Question: I am trying to export a data table to excel using primefaces 5.1, poi 3.9. My xhtml code is:
'''
<?xml version="1.0" encoding="UTF-8"?>
<!DOCTYPE html PUBLIC "-//W3C//DTD XHTML 1.0 Transitional//EN"
"http://www.w3.org/TR/xhtml1/DTD/xhtml1-transitional.dtd">
<html xmlns="http://www.w3.org/1999/xhtml"
xmlns:h="http://java.sun.com/jsf/html"
xmlns:f="http://java.sun.com/jsf/core"
xmlns:ui="http://java.sun.com/jsf/facelets"
xmlns:p="http://primefaces.org/ui">
<h:head>
<h:outputStylesheet library="css" name="custom.css" />
<h:outputScript library="js" name="customjs.js" />
</h:head>
<h:body>
<h:form id="form">
<h:form>
<p:dataTable id="tbl" var="tempEmployeeInOut"
value="#{tempInOut.tempEmployeeInOuts}"
paginatorTemplate="{CurrentPageReport} {FirstPageLink} {PreviousPageLink} {PageLinks} {NextPageLink} {LastPageLink} {Exporters}"
paginator="true" rows="10" style="margin-bottom:20px">
<f:facet name="{Exporters}">
<h:commandLink>
<p:graphicImage library="images" name="excel.png" width="24" />
<p:dataExporter type="xls" target="tbl" fileName="tempEmployeeInOut" />
</h:commandLink>
<h:commandLink>
<p:graphicImage library="images" name="pdf.png" width="24" />
<p:dataExporter type="pdf" target="tbl" fileName="tempEmployeeInOut" />
</h:commandLink>
<h:commandLink>
<p:graphicImage library="images" name="csv.png" width="24" />
<p:dataExporter type="csv" target="tbl" fileName="tempEmployeeInOut" />
</h:commandLink>
<h:commandLink>
<p:graphicImage library="images" name="xml.png" width="24" />
<p:dataExporter type="xml" target="tbl" fileName="tempEmployeeInOut" />
</h:commandLink>
</f:facet>
<p:column>
<f:facet name="header">
<h:outputText value="Employee Id" />
</f:facet>
<h:outputText value="#{tempEmployeeInOut.empID}" />
</p:column>
<p:column>
<f:facet name="header">
<h:outputText value="Name" />
</f:facet>
<h:outputText value="#{tempEmployeeInOut.name}" />
</p:column>
<p:column>
<f:facet name="header">
<h:outputText value="Entry Date" />
</f:facet>
<h:outputText value="#{tempEmployeeInOut.entryDate}" />
</p:column>
<p:column>
<f:facet name="header">
<h:outputText value="Morning In Time" />
</f:facet>
<h:outputText value="#{tempEmployeeInOut.morInTime}" />
</p:column>
<p:column>
<f:facet name="header">
<h:outputText value="Lunch Out Time" />
</f:facet>
<h:outputText value="#{tempEmployeeInOut.lunchOutTime}" />
</p:column>
<p:column>
<f:facet name="header">
<h:outputText value="Lunch In Time" />
</f:facet>
<h:outputText value="#{tempEmployeeInOut.lunchInTime}" />
</p:column>
<p:column>
<f:facet name="header">
<h:outputText value="OutTime" />
</f:facet>
<h:outputText value="#{tempEmployeeInOut.outTime}" />
</p:column>
</p:dataTable>
<h3>Export Page Data Only</h3>
<h:commandLink>
<p:graphicImage library="images" name="excel.png" />
<p:dataExporter type="xls" target="tbl" fileName="cars"
pageOnly="true" />
</h:commandLink>
<h:commandLink>
<p:graphicImage library="images" name="pdf.png" />
<p:dataExporter type="pdf" target="tbl" fileName="cars"
pageOnly="true" />
</h:commandLink>
<h:commandLink>
<p:graphicImage library="images" name="csv.png" />
<p:dataExporter type="csv" target="tbl" fileName="cars"
pageOnly="true" />
</h:commandLink>
<h:commandLink>
<p:graphicImage library="images" name="xml.png" />
<p:dataExporter type="xml" target="tbl" fileName="cars"
pageOnly="true" />
</h:commandLink>
</h:form>
</h:form>
</h:body>
</html>
'''
I have nothing special in my TempInOut class. I am able to display my data into the data table. But when I am clicking the export to excel icon or any other icon, nothing is happening except the url have one # appended. I searched at many places but mostly there were version issue. I am not able understand where I am doing wrong.
my data table looks something like this.

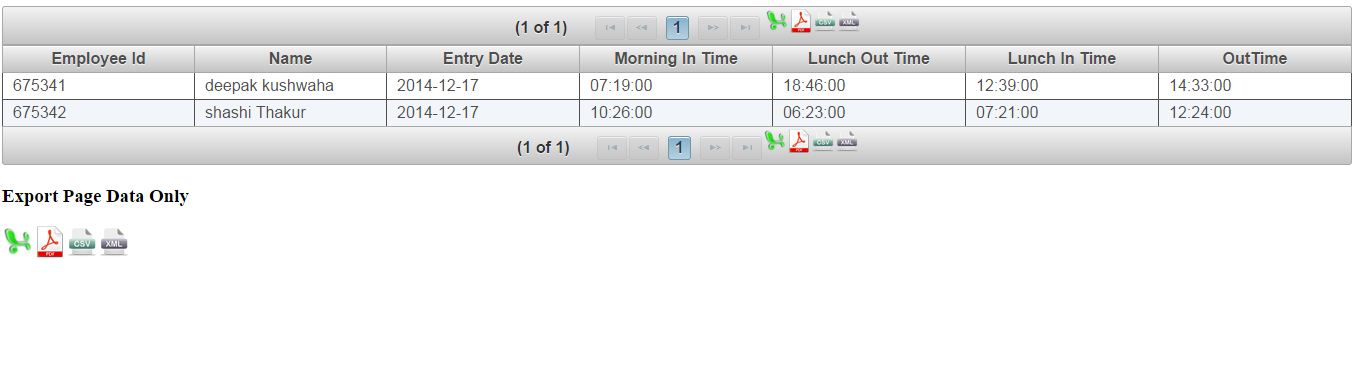
Answer: Did you add dependecies?
If not,
you download the latest stable version from <URL>, extract downloaded file, put library in '/WEB-INF/lib' folder and re-run webapp on server.
Or if you're using Maven, copy and paste this dependecies on you pom.xml:
'''
<dependency>
<groupId>org.apache.poi</groupId>
<artifactId>poi</artifactId>
<version>3.10-FINAL</version>
</dependency>
'''